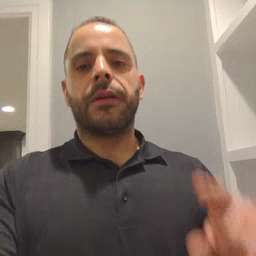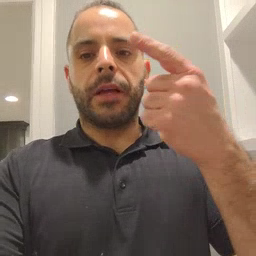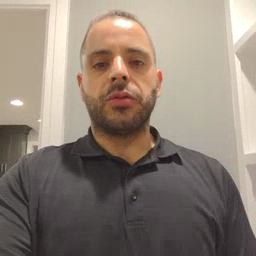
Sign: first